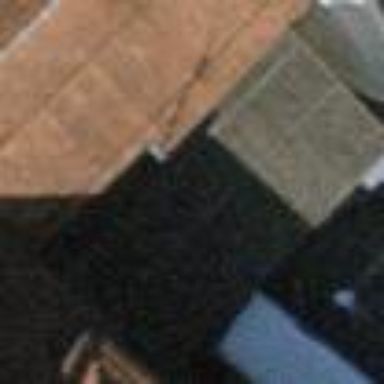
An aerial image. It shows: View of roof of building.